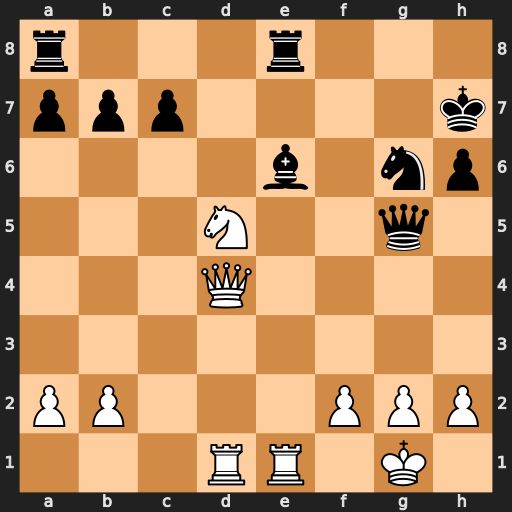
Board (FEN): r3r3/ppp4k/4b1np/3N2q1/3Q4/8/PP3PPP/3RR1K1
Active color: w
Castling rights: -
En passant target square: -
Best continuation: Nf6+ Qxf6 Qxf6